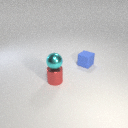
small blue rubber cube behind small red metal cylinder